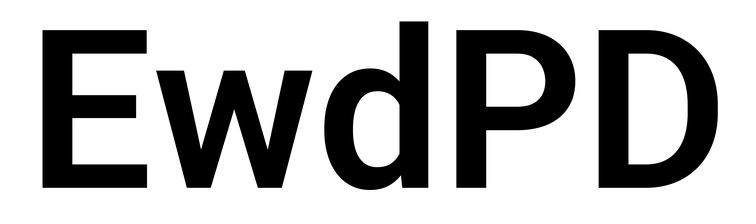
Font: Roboto_SemiBold